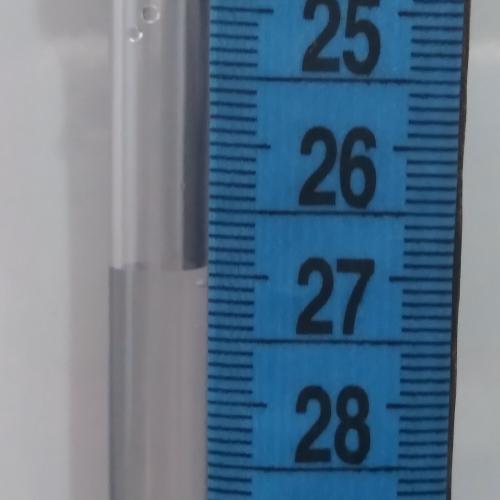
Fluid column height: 26.9 cm